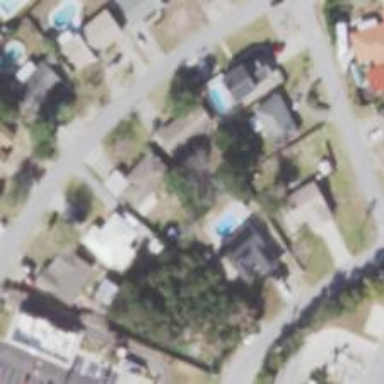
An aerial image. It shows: Residential area composed of single-family homes.